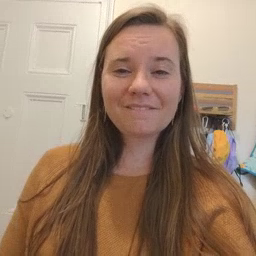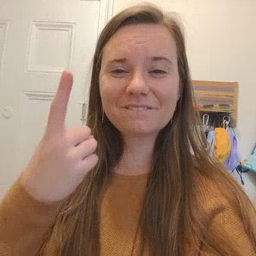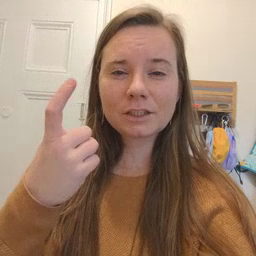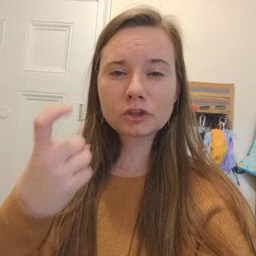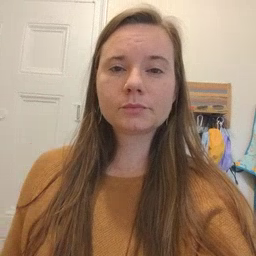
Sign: finger